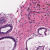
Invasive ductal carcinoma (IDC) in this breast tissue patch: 0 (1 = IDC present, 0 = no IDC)